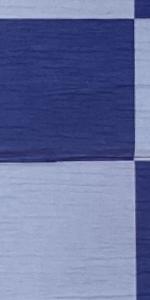
Label: Empty